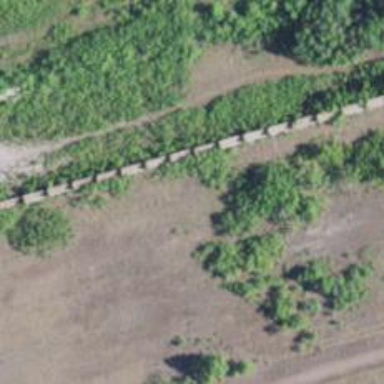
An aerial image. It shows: Abandoned railway.